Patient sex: M
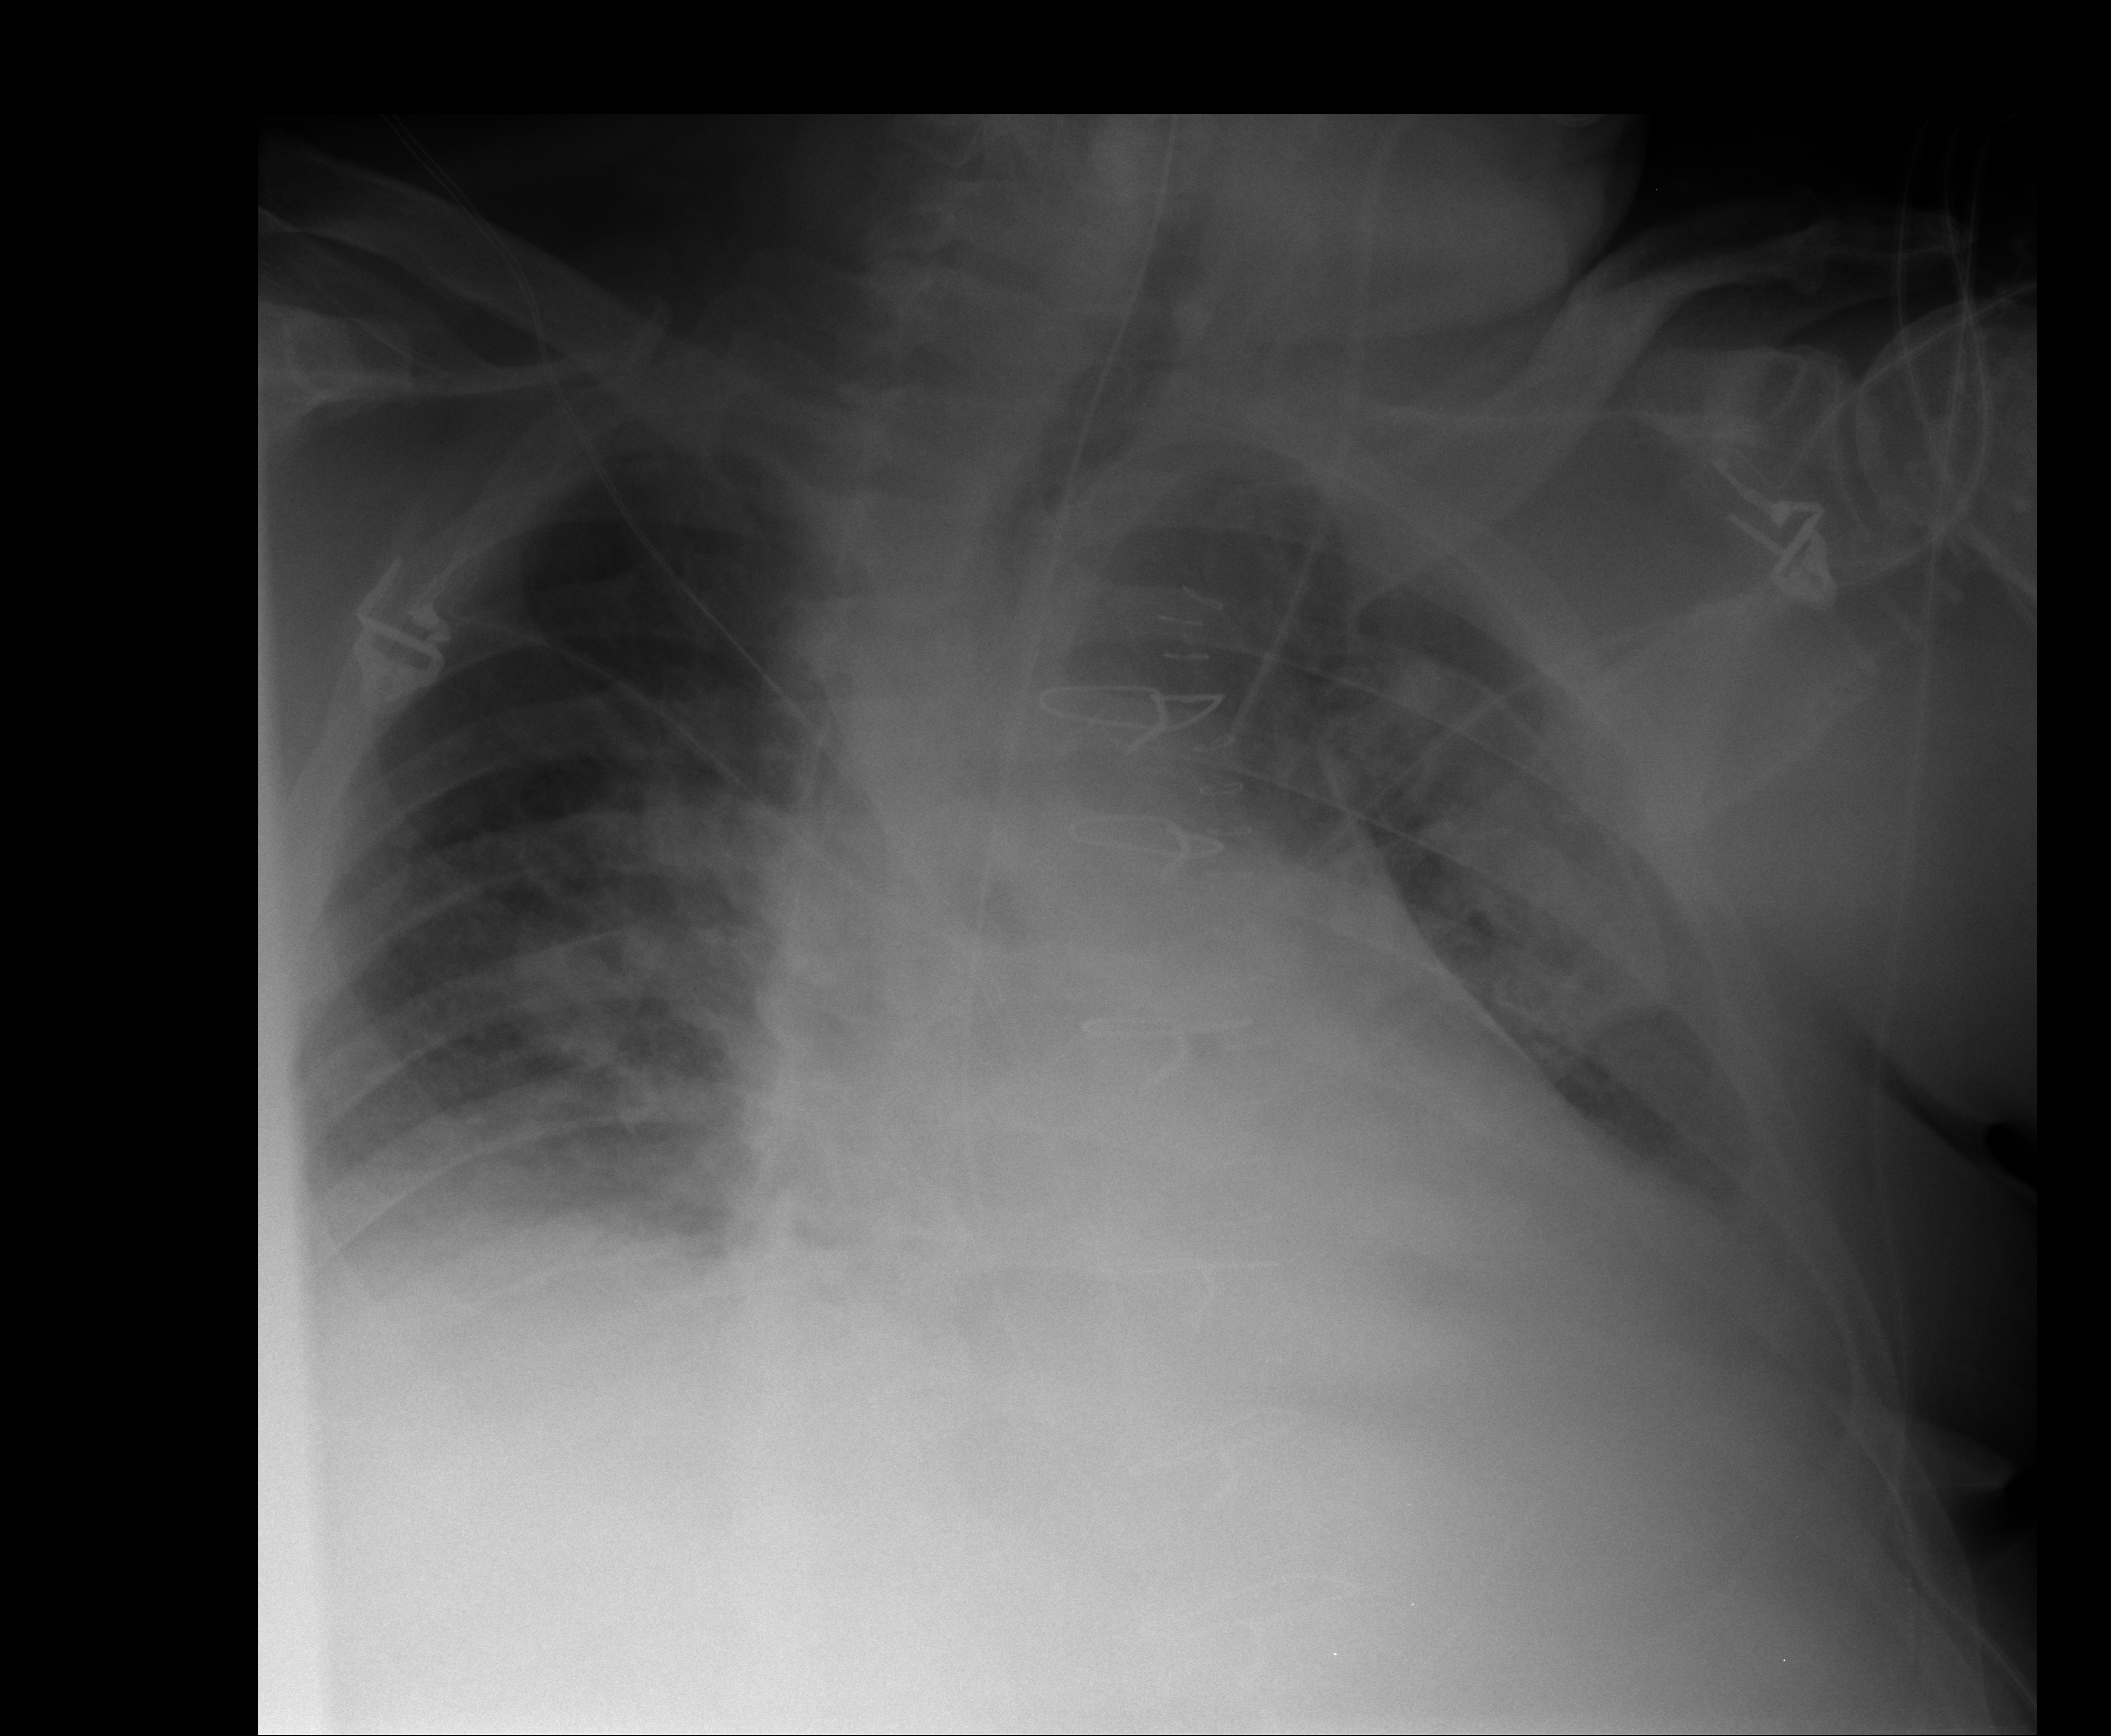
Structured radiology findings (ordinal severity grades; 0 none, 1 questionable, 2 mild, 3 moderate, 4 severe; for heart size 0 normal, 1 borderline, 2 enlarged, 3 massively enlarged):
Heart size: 2
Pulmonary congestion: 2
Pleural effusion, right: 2
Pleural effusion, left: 2
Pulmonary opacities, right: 2
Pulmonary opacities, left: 1
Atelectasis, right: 2
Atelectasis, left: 2